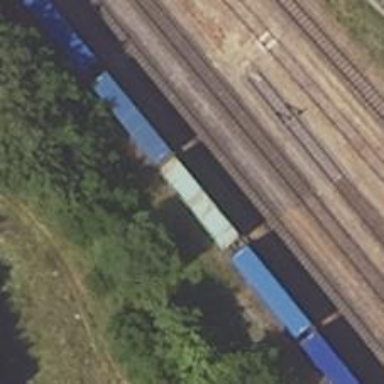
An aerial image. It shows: Abandoned railway yard.